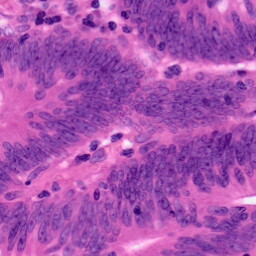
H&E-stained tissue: Colon